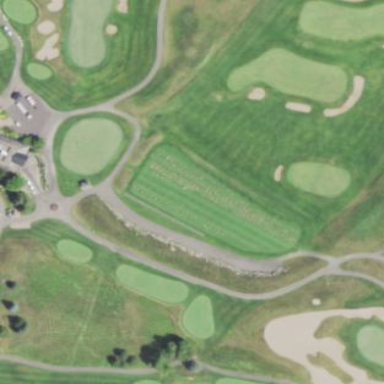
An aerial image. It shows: Grass area designated as golf tee.